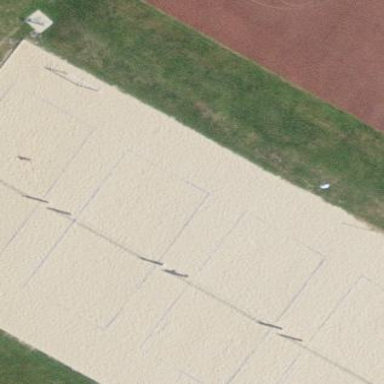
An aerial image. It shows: Sandy pitch for beach volleyball.